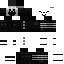
A male skeleton skin with dark skin, wearing brown helmet dressed in a black armor chest and black pants, featuring a closed mouth.